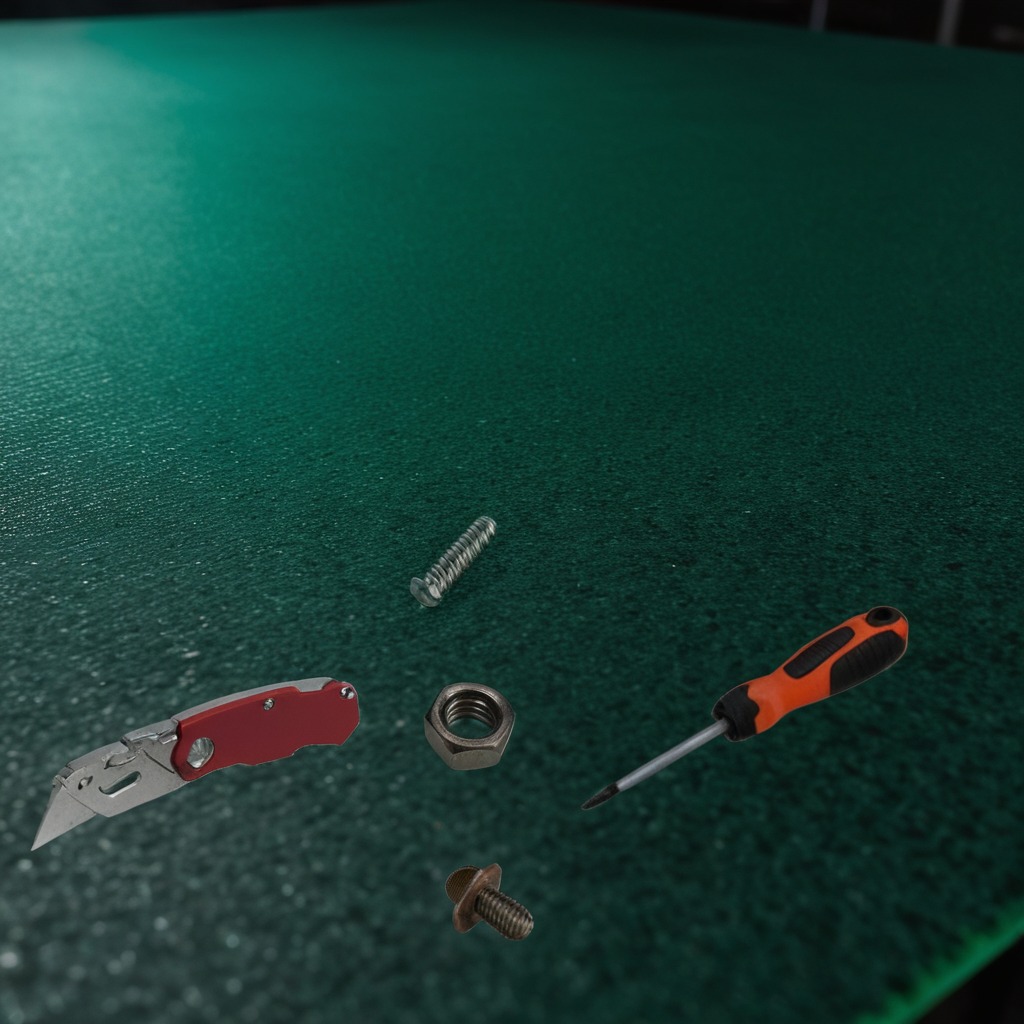
A utility knife, a metal machine screw, a coiled metal spring, a screwdriver, and a metal nut are lying on the clean granite tabletop inside a workshop at night dim ambient light soft shadows worn but beneath the mat.